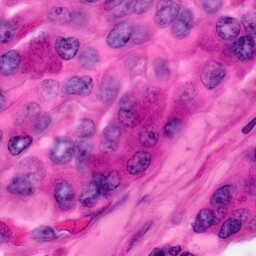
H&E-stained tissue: Pancreatic